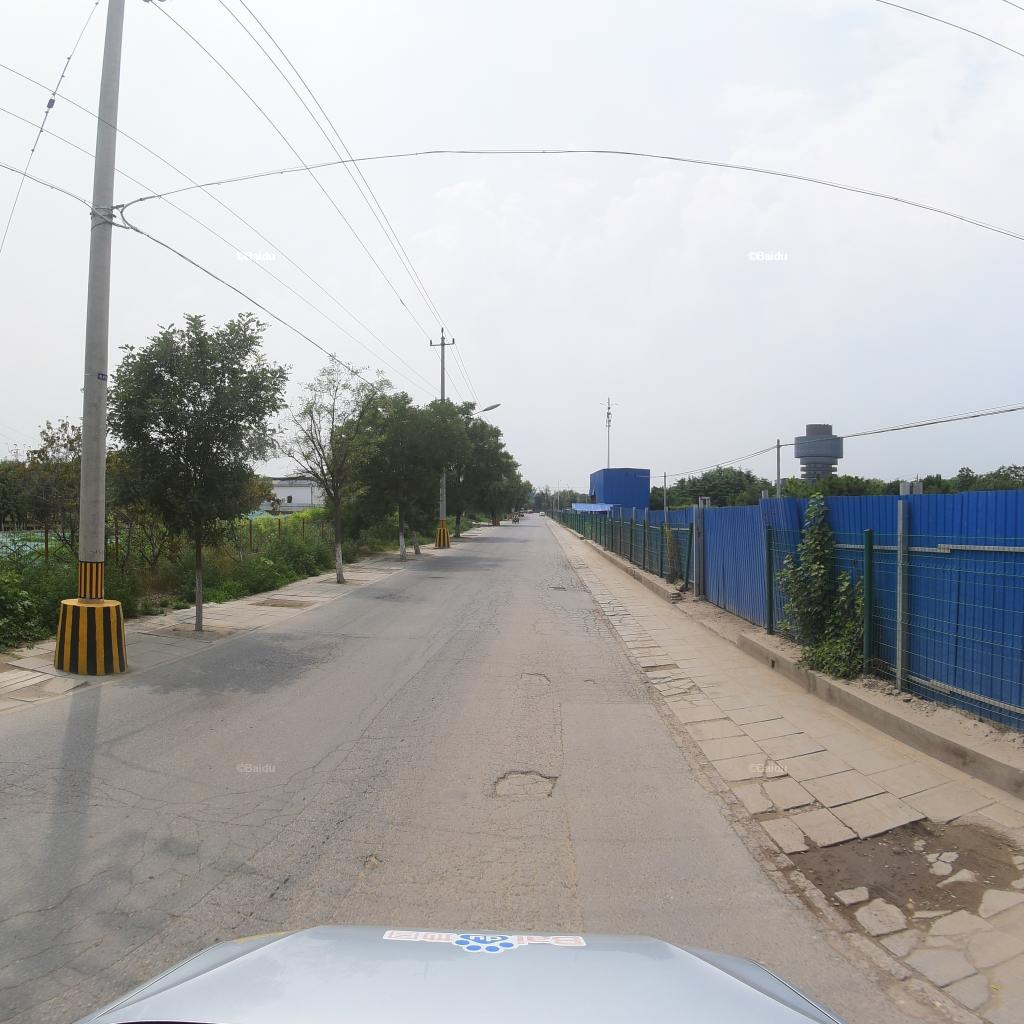
Region: Fengtai
Road damage annotations: pothole, alligator crack, pothole, pothole, alligator crack